Question: I want to create a layout which stretches and takes up space depending on the screen size. I want to display the following in a layout.

What would be the best layout to use? I was thinking maybe, Linear layout from the top and Relative layout for the bottom, to align it to parent bottom. But how would I ensure it stretches to fit the screen?
I can use 'layout_weight="1"' for the linearlayout to ensure it takes up the screen space but what about the height?
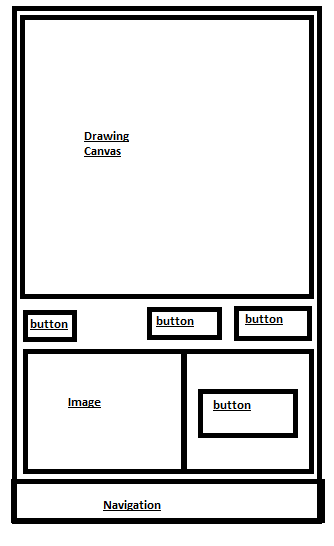
Answer: In order to make the Drawing Cavas large = 1/2 the screen and other components smaller, I think you should use 'linear layout' as the most outer layout and use 'layout_weight' to make the canvas bigger than others. When using 'layout_weight', you should make the child components' 'layout_height="0dp"'.
Here is what i come up with
'''
<LinearLayout xmlns:android="http://schemas.android.com/apk/res/android"
xmlns:tools="http://schemas.android.com/tools"
android:layout_width="match_parent"
android:layout_height="match_parent"
android:orientation="vertical" >
<TextView
android:layout_width="match_parent"
android:layout_height="0dp"
android:layout_margin="5dp"
android:layout_weight="4"
android:text="Canvas" />
<RelativeLayout
android:layout_width="match_parent"
android:layout_height="0dp"
android:layout_margin="5dp"
android:layout_weight="1" >
<Button
android:layout_width="wrap_content"
android:layout_height="match_parent" />
<Button
android:layout_width="wrap_content"
android:layout_height="match_parent"
android:layout_toLeftOf="@+id/button" />
<Button
android:id="@+id/button"
android:layout_width="wrap_content"
android:layout_height="match_parent"
android:layout_alignParentRight="true"
android:layout_centerInParent="true" />
</RelativeLayout>
<RelativeLayout
android:layout_width="match_parent"
android:layout_height="0dp"
android:layout_margin="5dp"
android:layout_weight="2" >
<TextView
android:id="@+id/textView"
android:layout_width="wrap_content"
android:layout_height="match_parent"
android:text="Image" />
<Button
android:id="@+id/button1"
android:layout_width="wrap_content"
android:layout_height="wrap_content"
android:layout_alignParentRight="true"
android:layout_centerVertical="true"
android:layout_marginRight="50dp" /><!--Hard coded should be avoided. It depends on the screen size.-->
</RelativeLayout>
<TextView
android:layout_width="match_parent"
android:layout_height="0dp"
android:layout_weight="1" />
</LinearLayout>
'''